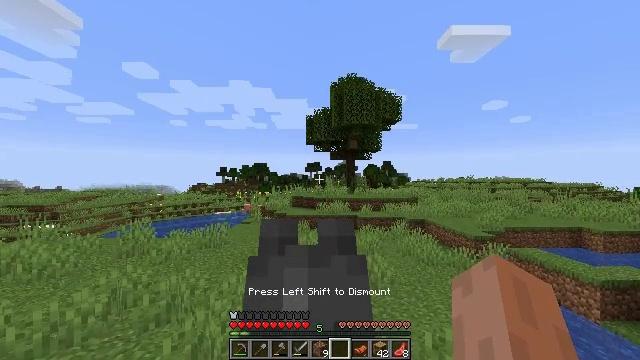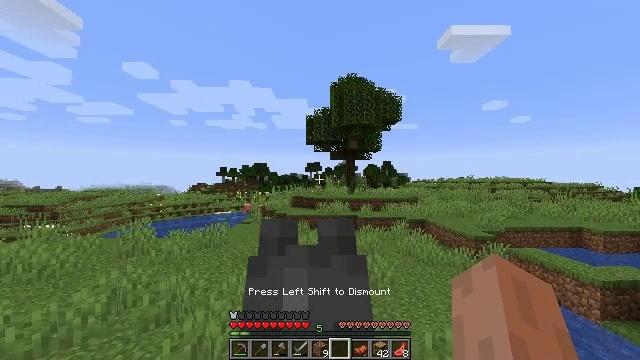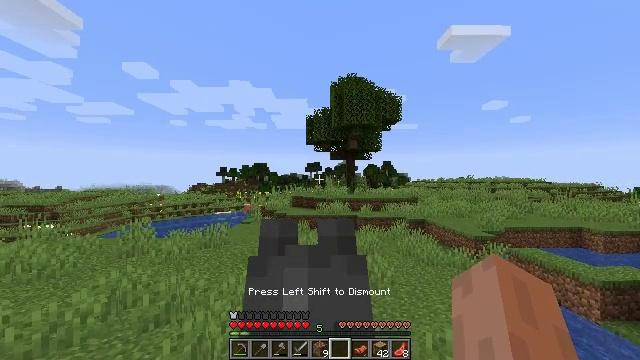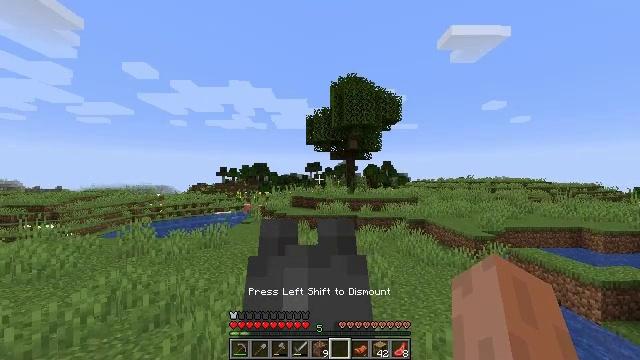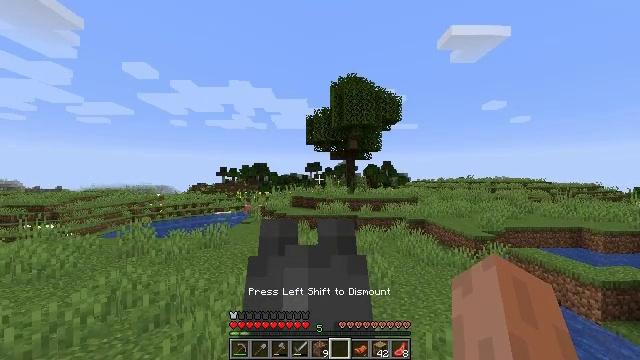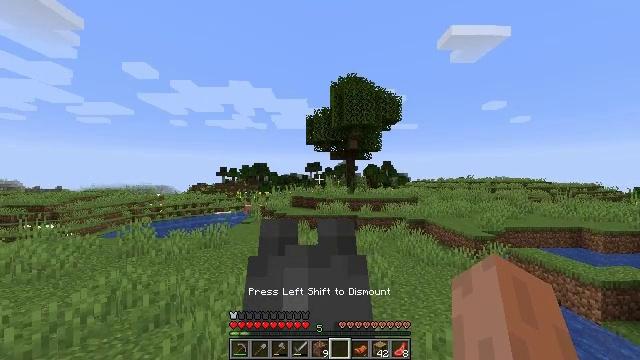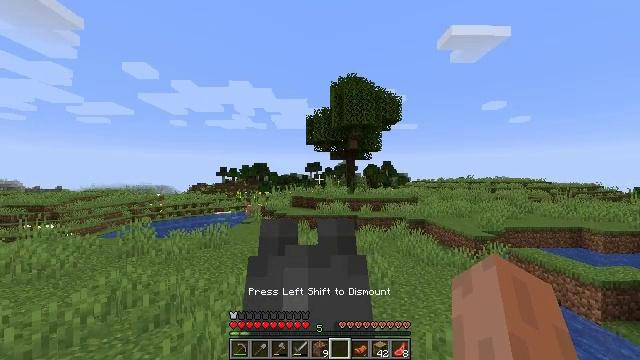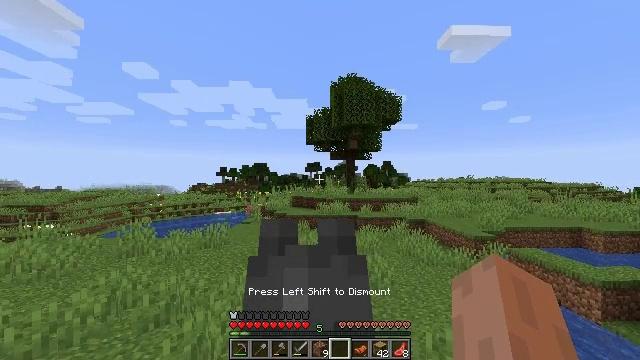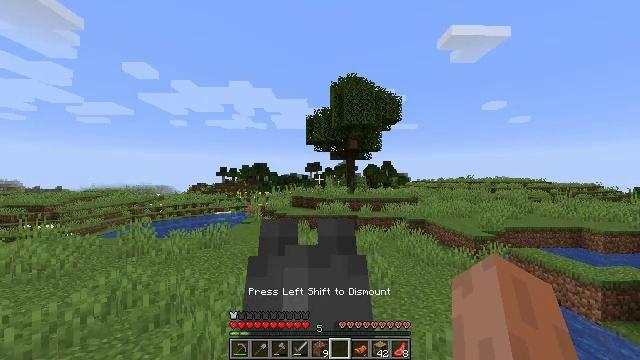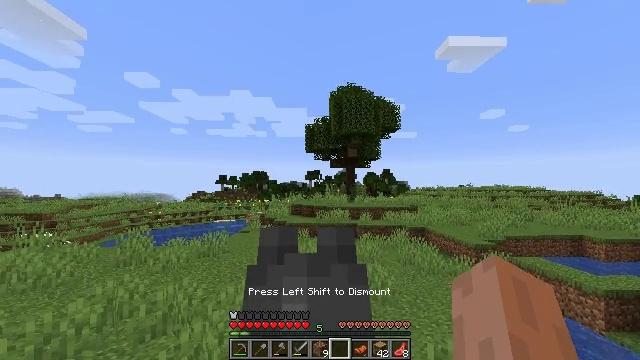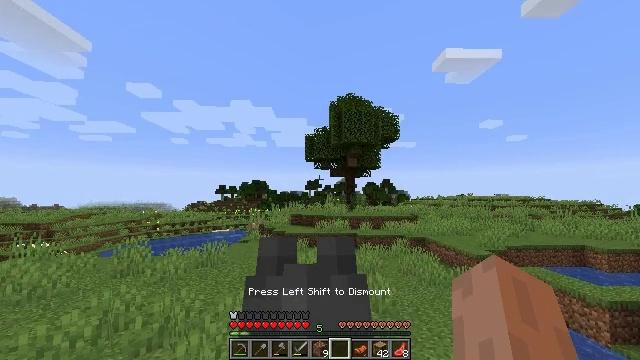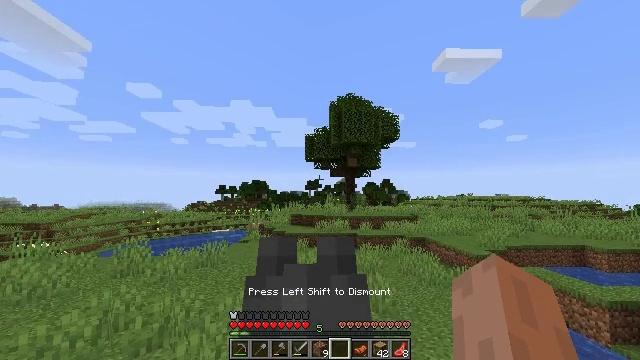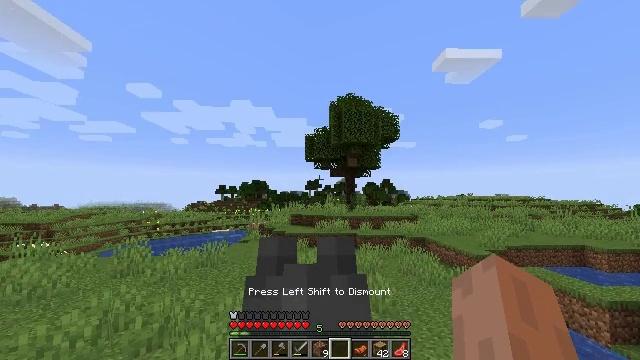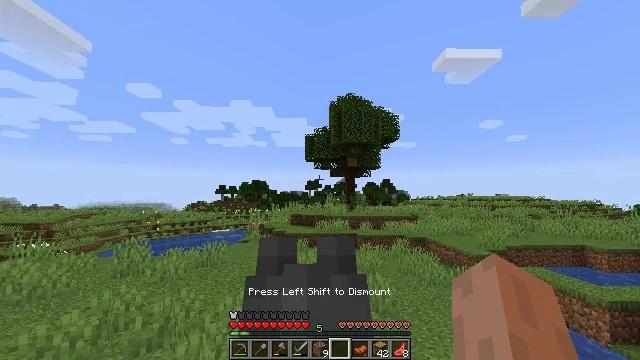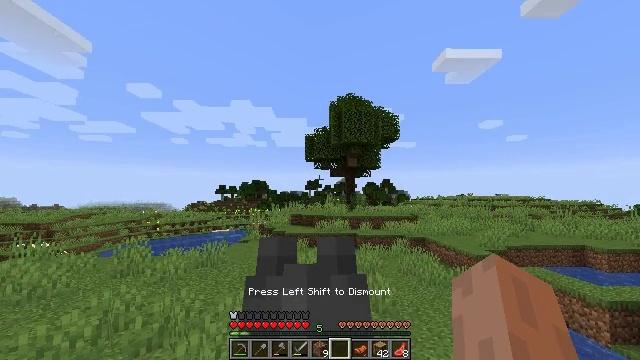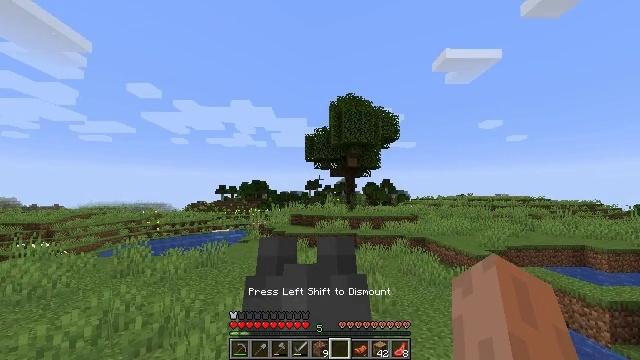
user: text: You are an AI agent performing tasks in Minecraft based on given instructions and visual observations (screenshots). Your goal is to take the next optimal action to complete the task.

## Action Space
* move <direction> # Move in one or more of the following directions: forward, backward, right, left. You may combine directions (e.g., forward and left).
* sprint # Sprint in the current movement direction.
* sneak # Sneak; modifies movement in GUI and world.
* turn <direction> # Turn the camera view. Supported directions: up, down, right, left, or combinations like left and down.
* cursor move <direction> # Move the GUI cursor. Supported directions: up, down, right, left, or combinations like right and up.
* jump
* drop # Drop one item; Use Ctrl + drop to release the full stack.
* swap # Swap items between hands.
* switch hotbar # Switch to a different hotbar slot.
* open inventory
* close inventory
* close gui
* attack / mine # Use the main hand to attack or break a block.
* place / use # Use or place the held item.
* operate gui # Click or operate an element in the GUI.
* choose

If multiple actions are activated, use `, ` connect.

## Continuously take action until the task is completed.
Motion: motion action
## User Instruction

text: Dig out coarse dirt.
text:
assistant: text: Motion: no_op
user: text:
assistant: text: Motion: no_op
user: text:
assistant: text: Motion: no_op
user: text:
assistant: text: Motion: no_op
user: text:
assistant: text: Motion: no_op
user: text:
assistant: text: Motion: no_op
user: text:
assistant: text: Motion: no_op
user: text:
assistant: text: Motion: no_op
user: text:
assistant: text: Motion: turn up
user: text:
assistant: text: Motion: turn up
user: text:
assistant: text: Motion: no_op
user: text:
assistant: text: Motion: no_op
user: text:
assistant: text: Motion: no_op
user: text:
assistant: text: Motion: no_op
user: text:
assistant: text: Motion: no_op
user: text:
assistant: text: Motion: no_op
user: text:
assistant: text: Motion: no_op
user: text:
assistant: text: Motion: no_op
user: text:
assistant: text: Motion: no_op
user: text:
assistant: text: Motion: turn down
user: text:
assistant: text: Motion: turn left and down
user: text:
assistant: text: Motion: turn left and down
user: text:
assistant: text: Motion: turn left and down
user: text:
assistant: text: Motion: turn right and up
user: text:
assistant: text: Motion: turn right and up
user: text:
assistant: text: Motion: no_op
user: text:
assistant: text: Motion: no_op
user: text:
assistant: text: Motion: no_op
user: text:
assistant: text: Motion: no_op
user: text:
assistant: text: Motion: no_op